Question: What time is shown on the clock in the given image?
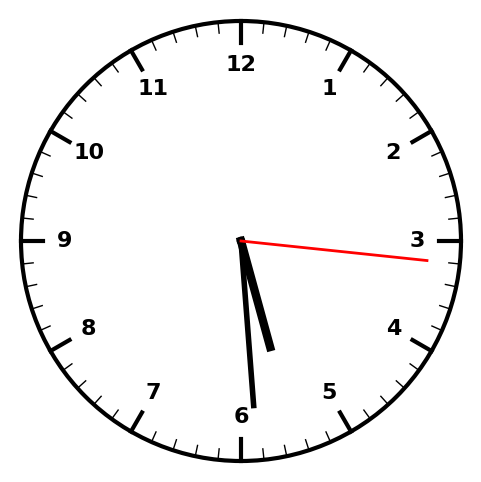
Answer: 05:29:16